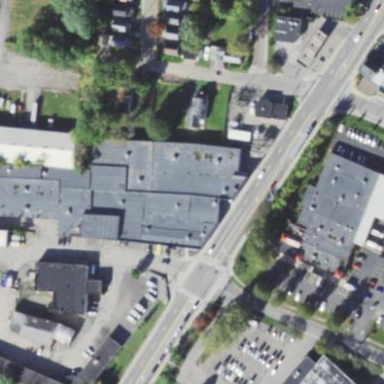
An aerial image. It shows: Historic factory building that is now used for commercial purposes.